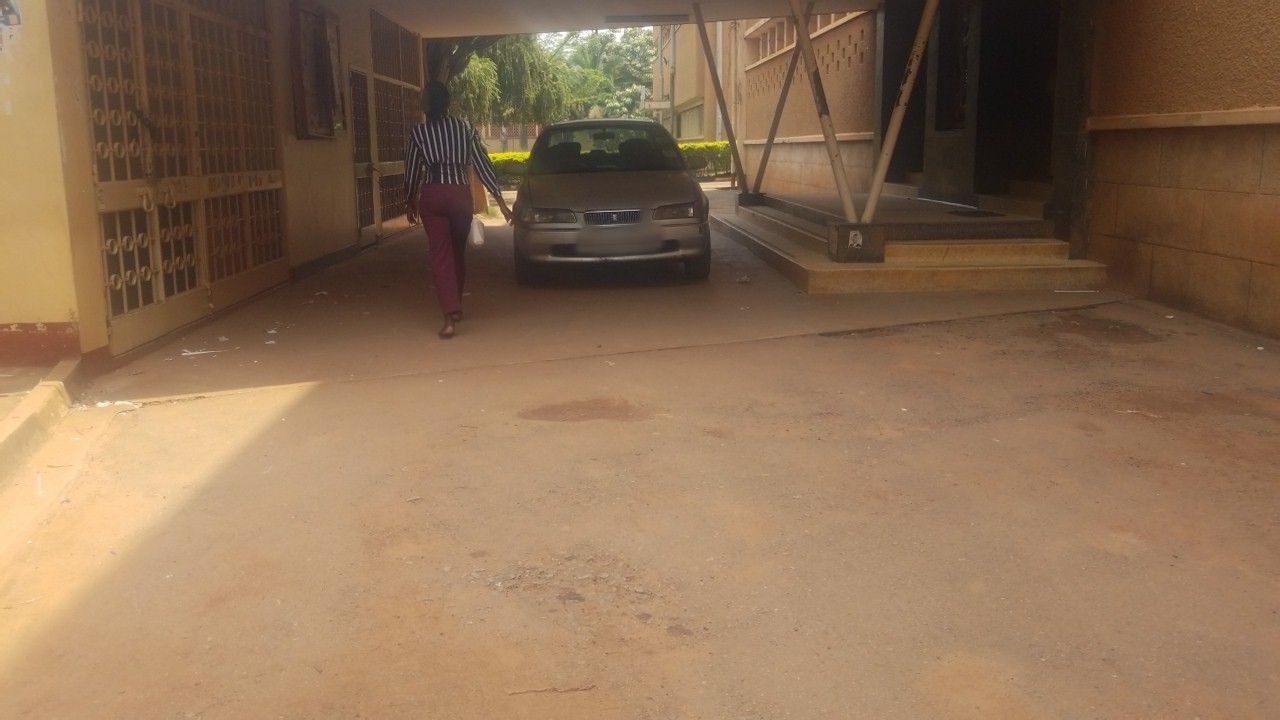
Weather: clear
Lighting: day
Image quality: good
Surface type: walking surface
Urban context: urban centre
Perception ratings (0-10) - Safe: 1.47, Lively: 5.74, Beautiful: 2.21, Boring: 2.22, Depressing: 5.41, Wealthy: 7.76